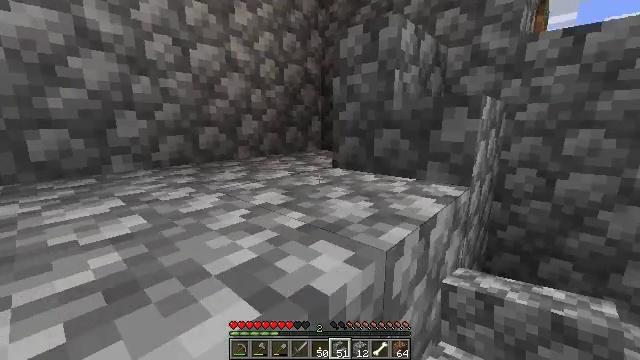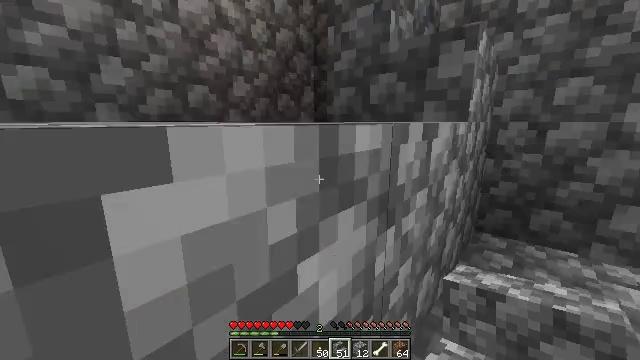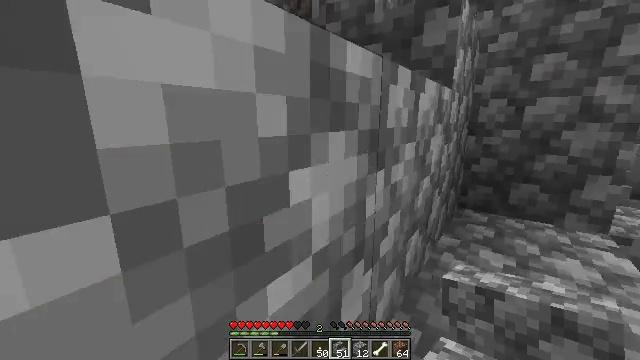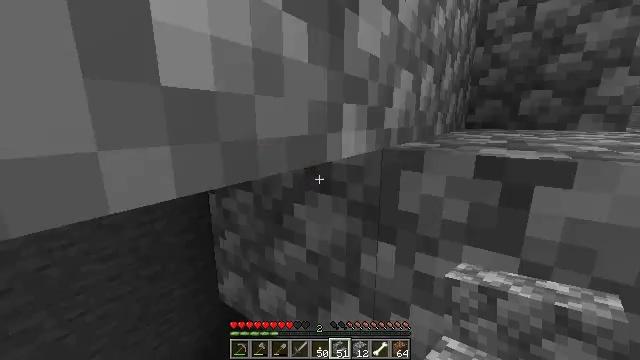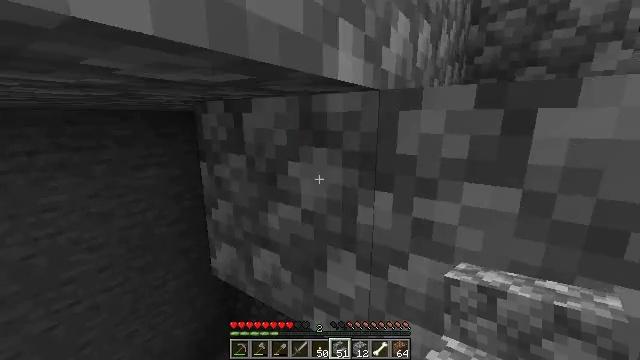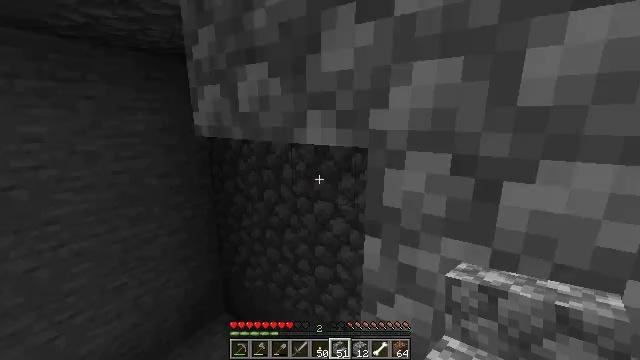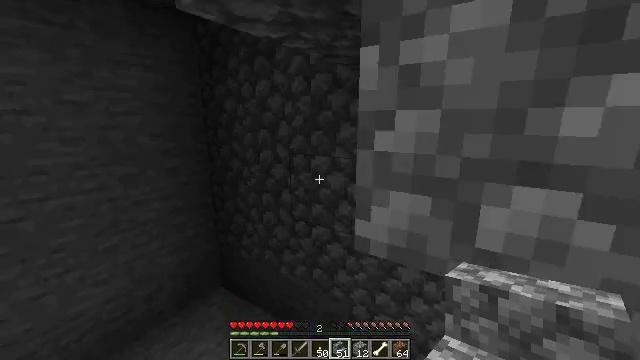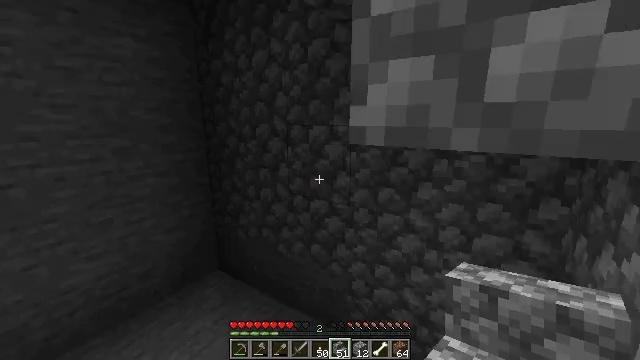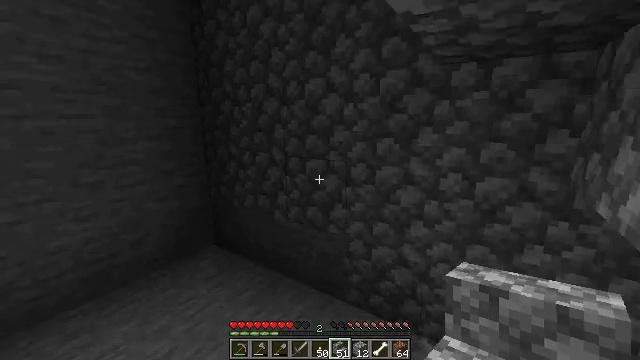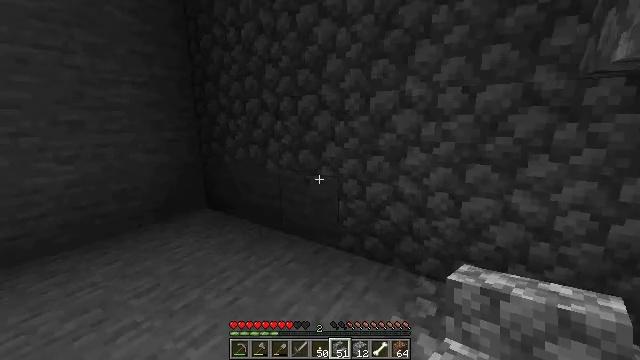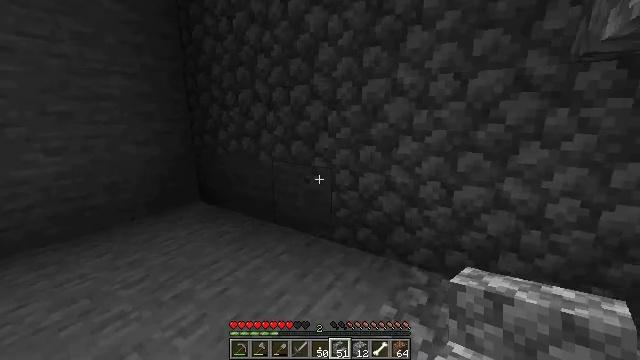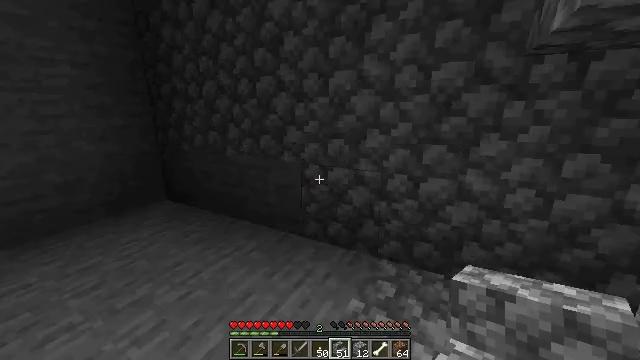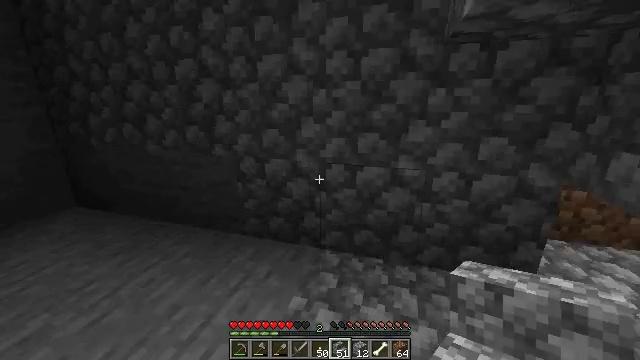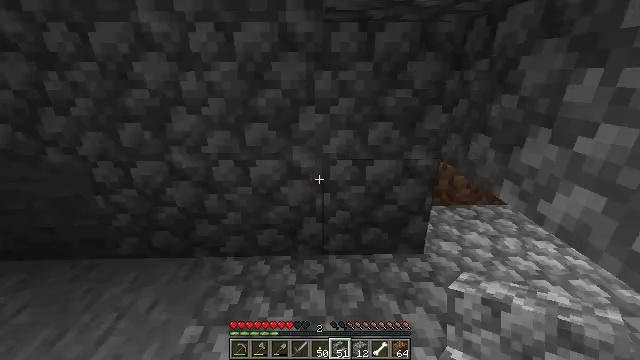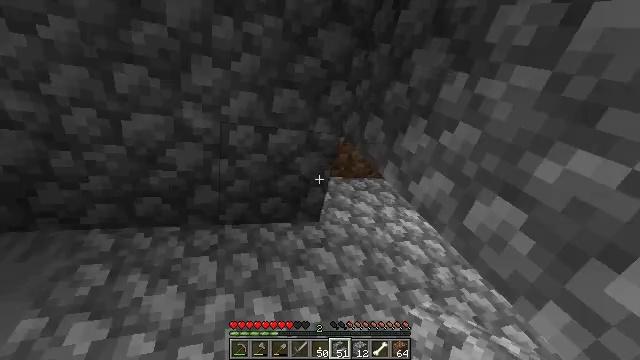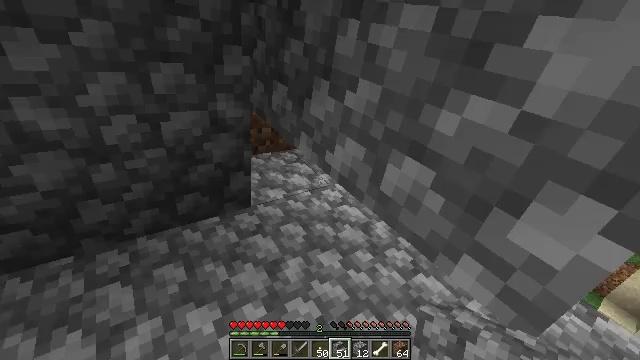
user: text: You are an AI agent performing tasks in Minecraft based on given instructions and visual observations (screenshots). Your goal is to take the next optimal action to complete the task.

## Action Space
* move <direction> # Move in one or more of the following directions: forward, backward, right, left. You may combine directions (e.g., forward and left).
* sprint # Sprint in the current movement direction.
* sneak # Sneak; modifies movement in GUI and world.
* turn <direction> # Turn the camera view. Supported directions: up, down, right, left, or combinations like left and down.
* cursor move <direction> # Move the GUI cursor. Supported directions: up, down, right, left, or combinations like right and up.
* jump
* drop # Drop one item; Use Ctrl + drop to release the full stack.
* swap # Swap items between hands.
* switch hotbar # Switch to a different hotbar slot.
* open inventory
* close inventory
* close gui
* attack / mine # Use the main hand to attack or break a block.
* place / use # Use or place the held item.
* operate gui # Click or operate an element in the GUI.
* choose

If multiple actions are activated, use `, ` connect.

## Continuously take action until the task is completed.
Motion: motion action
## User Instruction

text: Mine the cobblestone stairs.
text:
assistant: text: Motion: turn right
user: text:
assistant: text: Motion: turn right
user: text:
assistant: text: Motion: no_op
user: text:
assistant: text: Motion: move right, turn right
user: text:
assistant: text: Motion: move right
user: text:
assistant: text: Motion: move right
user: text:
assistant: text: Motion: move right
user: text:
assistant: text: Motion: move right
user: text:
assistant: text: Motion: move right
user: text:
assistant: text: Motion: move forward and move right
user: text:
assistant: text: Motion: move forward and move right, turn right and down
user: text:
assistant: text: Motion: move forward and move right, turn right and down
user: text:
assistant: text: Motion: move forward and move right, turn right and down
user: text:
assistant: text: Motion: move forward and move right, turn right and down
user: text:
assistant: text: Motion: move forward and move right, turn right and down
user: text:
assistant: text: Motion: move forward, turn right and down
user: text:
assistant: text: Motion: move forward
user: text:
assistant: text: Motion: no_op
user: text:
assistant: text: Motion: no_op
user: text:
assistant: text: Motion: no_op
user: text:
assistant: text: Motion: turn right and up
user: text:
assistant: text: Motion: turn right and up
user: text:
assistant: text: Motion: turn right and up
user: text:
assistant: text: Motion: turn right
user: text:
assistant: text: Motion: move right, turn right
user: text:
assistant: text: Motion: move right, turn right
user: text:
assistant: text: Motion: move right
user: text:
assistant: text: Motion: move right
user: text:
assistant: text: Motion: move right
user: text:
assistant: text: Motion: move right